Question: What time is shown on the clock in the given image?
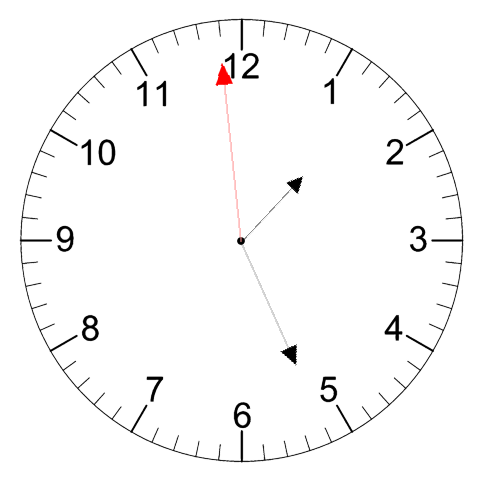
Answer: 01:25:59